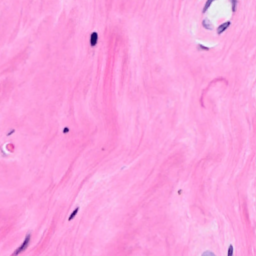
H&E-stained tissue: Breast